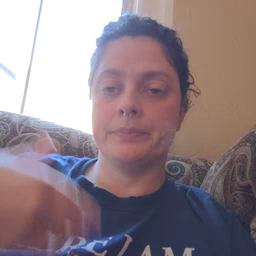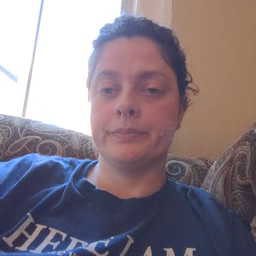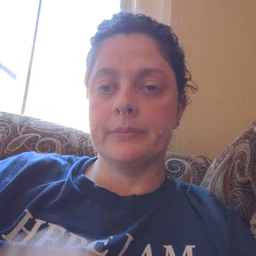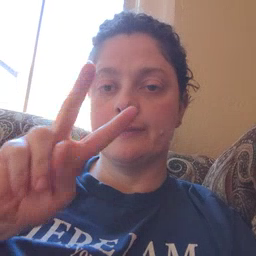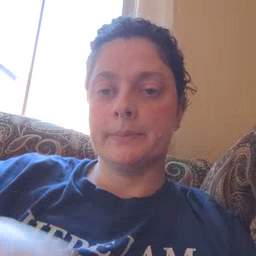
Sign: TV